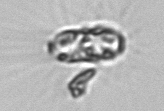
Label: Corethron_hystrix